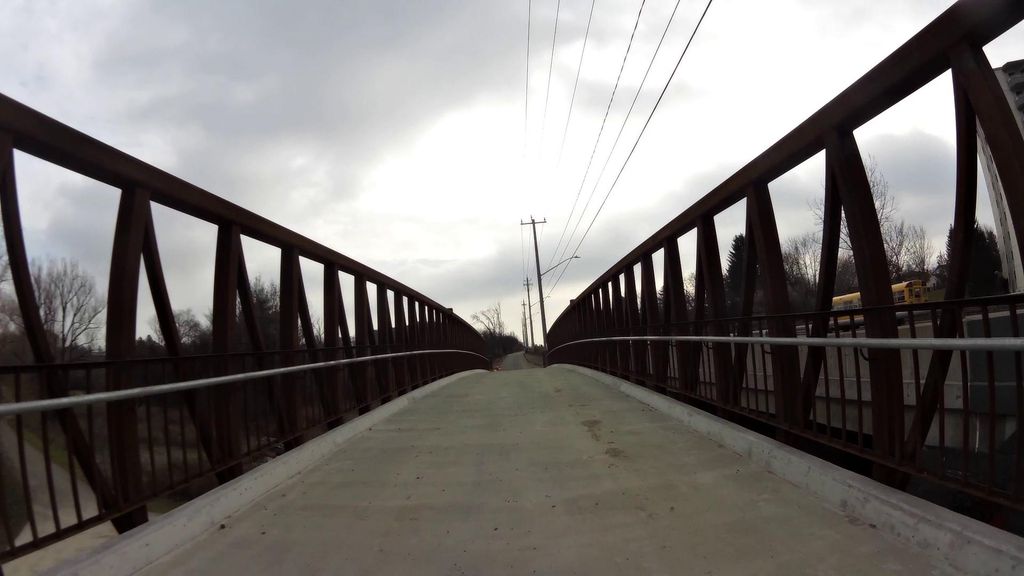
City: kitchener-waterloo